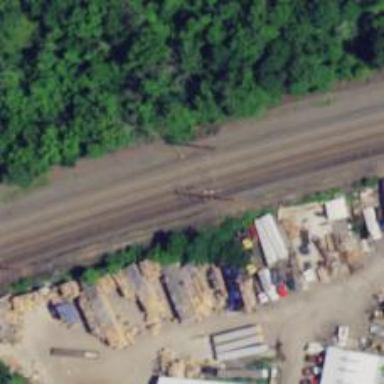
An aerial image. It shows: Railway track with contact line for electrification.